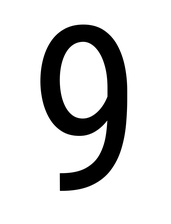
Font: Roboto_Condensed_Regular